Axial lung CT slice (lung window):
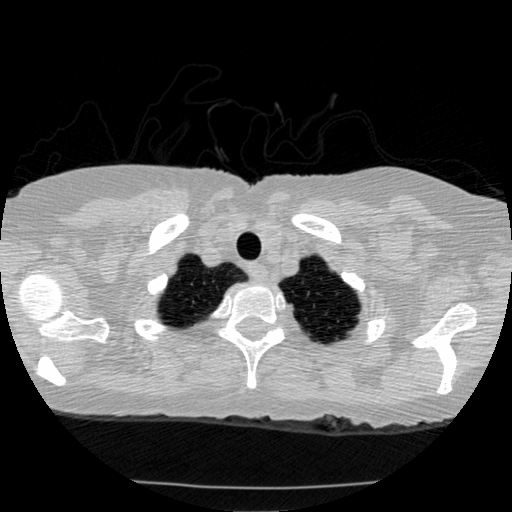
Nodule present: no